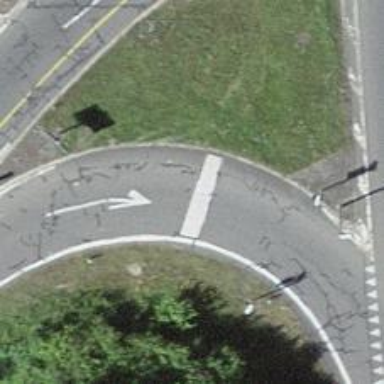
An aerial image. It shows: Secondary road with asphalt surface.